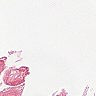
Metastatic tissue present: no